Current action and preconditions to check: path_clear

Your task: For each precondition in the list above, predict whether it will hold at this action.

Consider the current scene as observed from the mobile robot's camera, and analyze the predicted future states of all dynamic agents (e.g., people, animals, vehicles, or any moving entities) within the NEXT SECOND.

IMPORTANT: Only answer "very likely" if you are absolutely certain—based on strong, clear evidence—that a dynamic agent will violate the precondition in the predicted future state. Do NOT answer "very likely" for unlikely, ambiguous, or low-probability risks.

Ask yourself for each precondition: Is there a high probability, with clear and convincing evidence, that the predicted future states of any dynamic agent will interfere with the predicted future state of the currently executing action within the NEXT SECOND, causing that precondition to fail?

Assess the risk level based on these predictions. Use "likely" or "very likely" if motions create a clear risk of interference.

Use "neutral" or "improbable" if agents are nearby but their predicted paths are clearly diverging or non-conflicting.

Failure Risk Categories: "very improbable", "improbable", "neutral", "likely", "very likely"

Answer Format: Output ONLY the probability_of_failure value from these categories: "very improbable", "improbable", "neutral", "likely", "very likely"

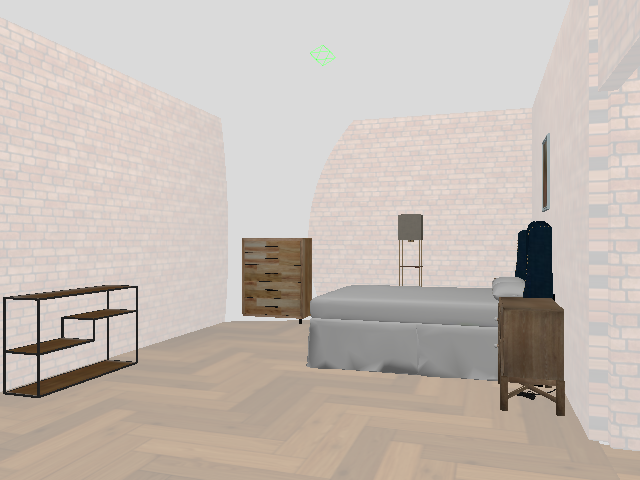

Answer: very improbable